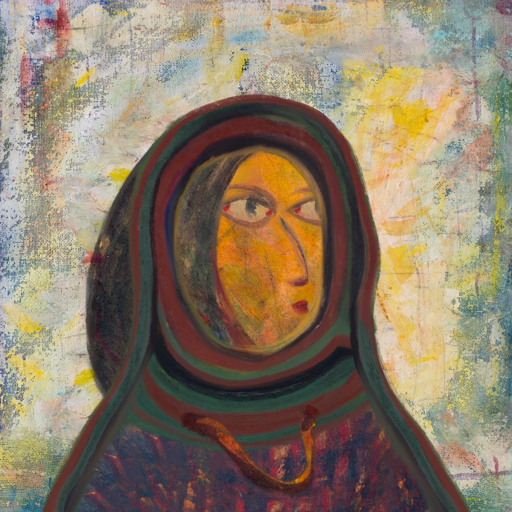
Background: Irani, Head And Neck Side: Gypsy_Mother, Face Side: GypsyMother, Bust: In_The_Sun, Hair Side: Gypsy_Mother, Head Accessory: After_Raid_Scarf, Second Necklace: Comrade, Necklace: Blank, Baby: Blank